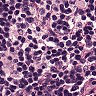
Metastatic tissue present: no